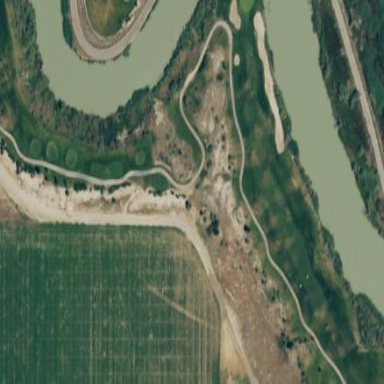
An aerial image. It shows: Rough area on grassy golf course.